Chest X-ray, AP view. Patient: 61 years old, sex F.
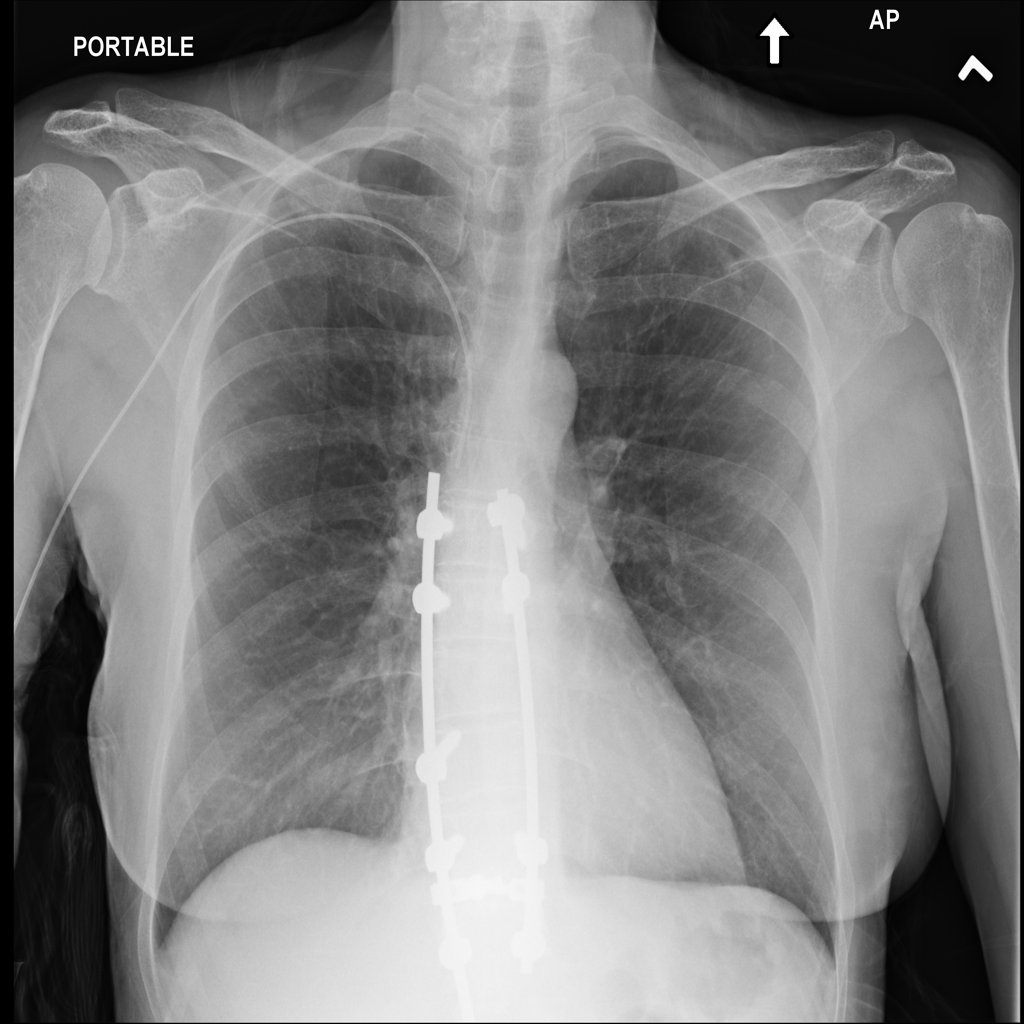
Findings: No Finding